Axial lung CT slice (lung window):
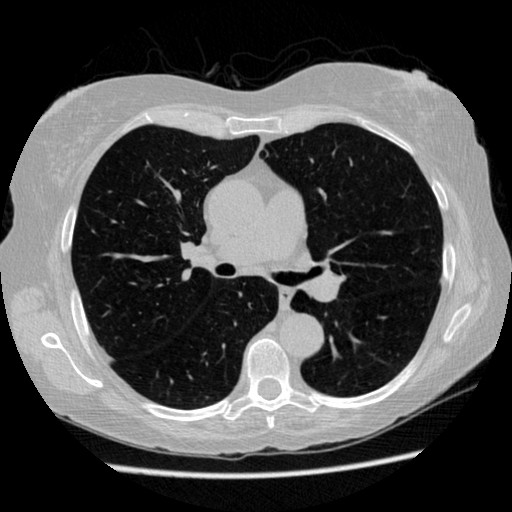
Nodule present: no